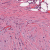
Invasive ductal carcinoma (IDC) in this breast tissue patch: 1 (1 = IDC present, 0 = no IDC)